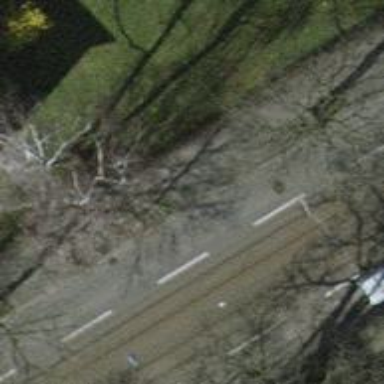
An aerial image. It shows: Avenue of trees.